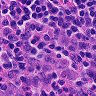
Metastatic tissue present: no